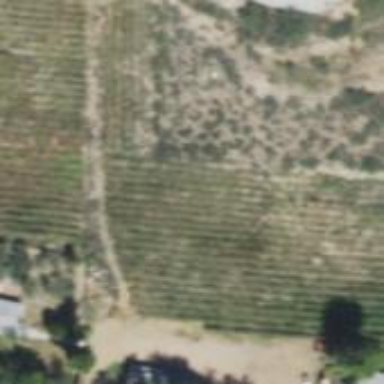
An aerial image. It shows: Vineyard growing grapes.